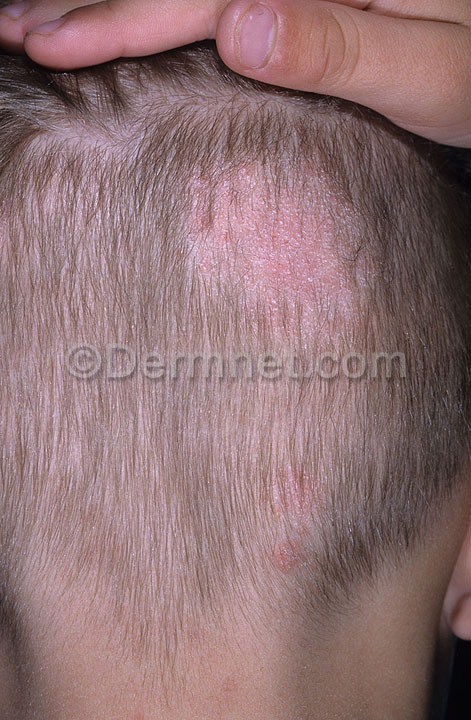
Disease: Tinea Ringworm Candidiasis and other Fungal Infections